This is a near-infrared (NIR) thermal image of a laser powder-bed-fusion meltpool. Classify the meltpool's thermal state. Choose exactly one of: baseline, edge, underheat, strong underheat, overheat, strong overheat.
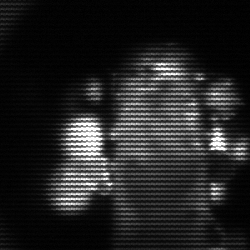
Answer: strong underheat